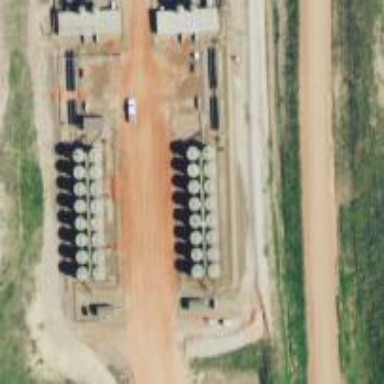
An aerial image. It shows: Storage tank with man-made structure.